Field crop: tomato
Growth stage: 1
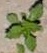
Species: solanum